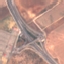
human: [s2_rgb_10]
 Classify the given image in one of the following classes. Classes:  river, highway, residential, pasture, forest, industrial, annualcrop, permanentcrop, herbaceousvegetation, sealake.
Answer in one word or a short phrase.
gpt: Highway